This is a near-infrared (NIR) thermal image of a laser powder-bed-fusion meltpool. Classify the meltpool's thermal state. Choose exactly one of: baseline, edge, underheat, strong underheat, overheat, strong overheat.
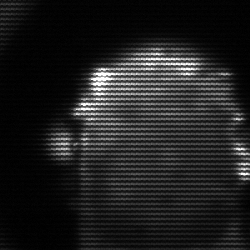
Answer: baseline